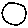
Label: circle